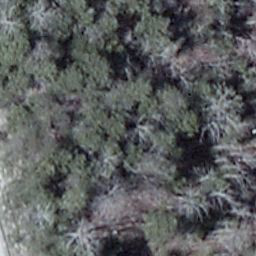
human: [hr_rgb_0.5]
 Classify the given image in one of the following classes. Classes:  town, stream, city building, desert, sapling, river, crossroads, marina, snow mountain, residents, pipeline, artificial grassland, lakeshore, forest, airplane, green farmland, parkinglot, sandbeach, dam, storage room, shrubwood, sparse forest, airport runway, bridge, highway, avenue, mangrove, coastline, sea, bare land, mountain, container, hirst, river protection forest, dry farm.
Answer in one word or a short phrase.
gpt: shrubwood